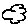
Label: cloud